Question: how to show the calendar when the page loads. like the following image.

I am able to get the calendar on click the input button, but now i want to load the calendar when the page loads and get the value user selected.
The following is the place where i have to get the calendar load when the page loads
'''
<table width="100%">
<div style="text-align: center; width: 100%;">
<div style="color: white; font-size: 14pt;">Daily Shipments</div>
</div>
<div style="text-align: center; width: 100%;"> Load the calendar here </div>
</table>
'''
Please help me to get this done.
Best Regards.
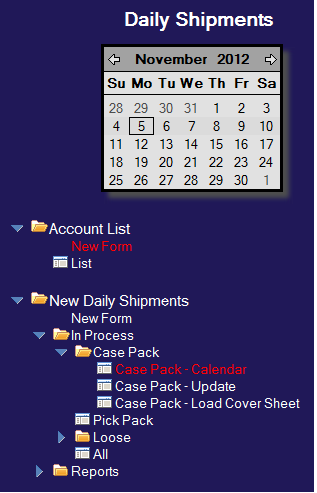
Answer: Put the code that you are using to get the calender in 'window.onload = function() { }'
That should do for you.